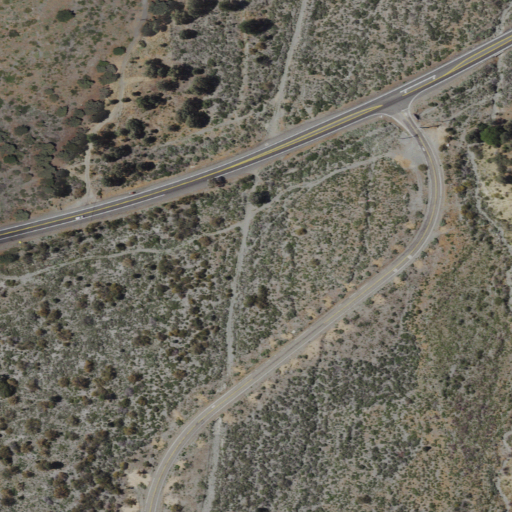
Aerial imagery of valley in California named Swarthout Valley containing grassland, shrub, low intensity development, medium intensity development, and open development